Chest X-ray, PA view. Patient: 45 years old, sex M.
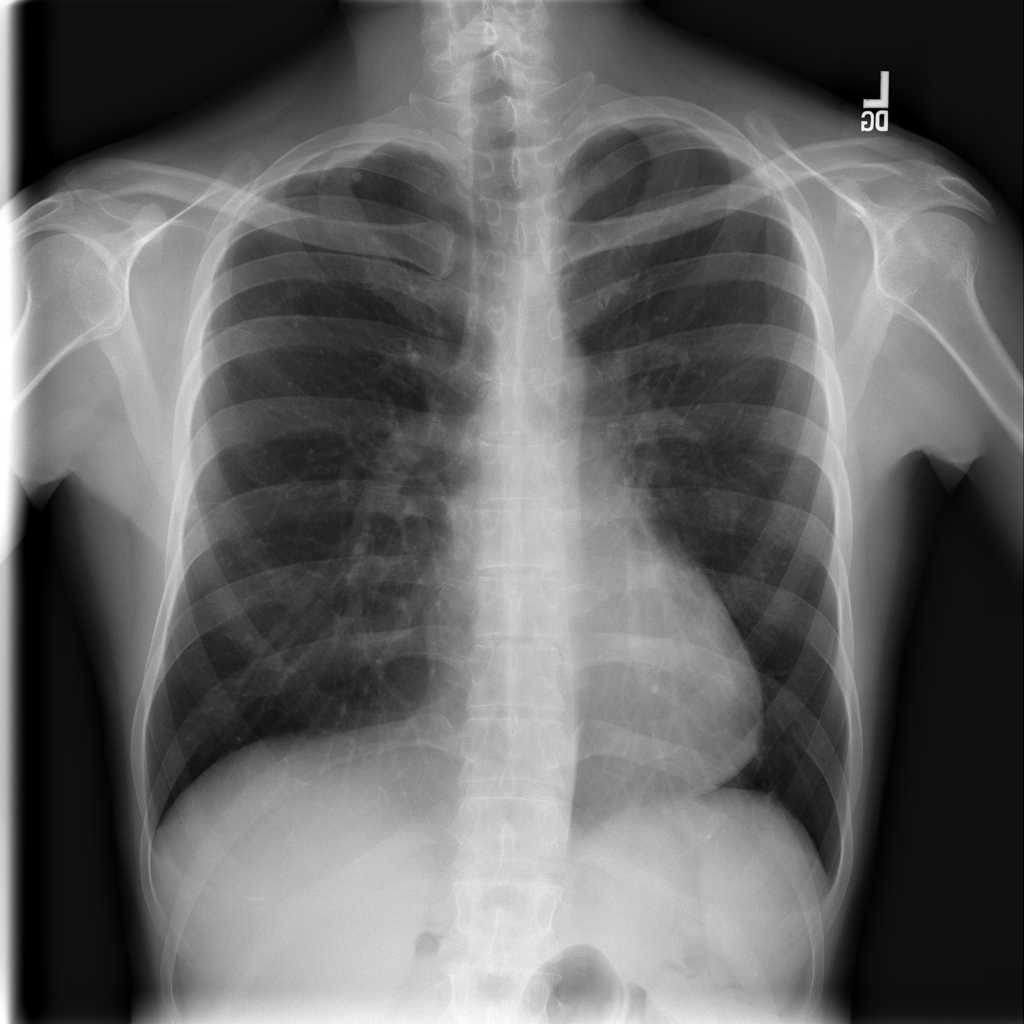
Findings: No Finding